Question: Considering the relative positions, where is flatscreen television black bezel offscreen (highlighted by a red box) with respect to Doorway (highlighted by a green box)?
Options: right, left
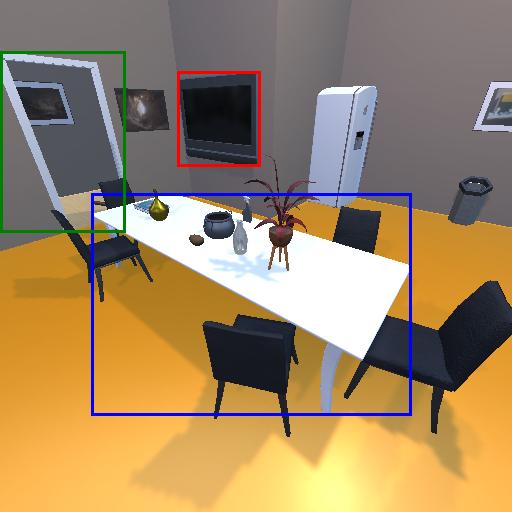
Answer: right